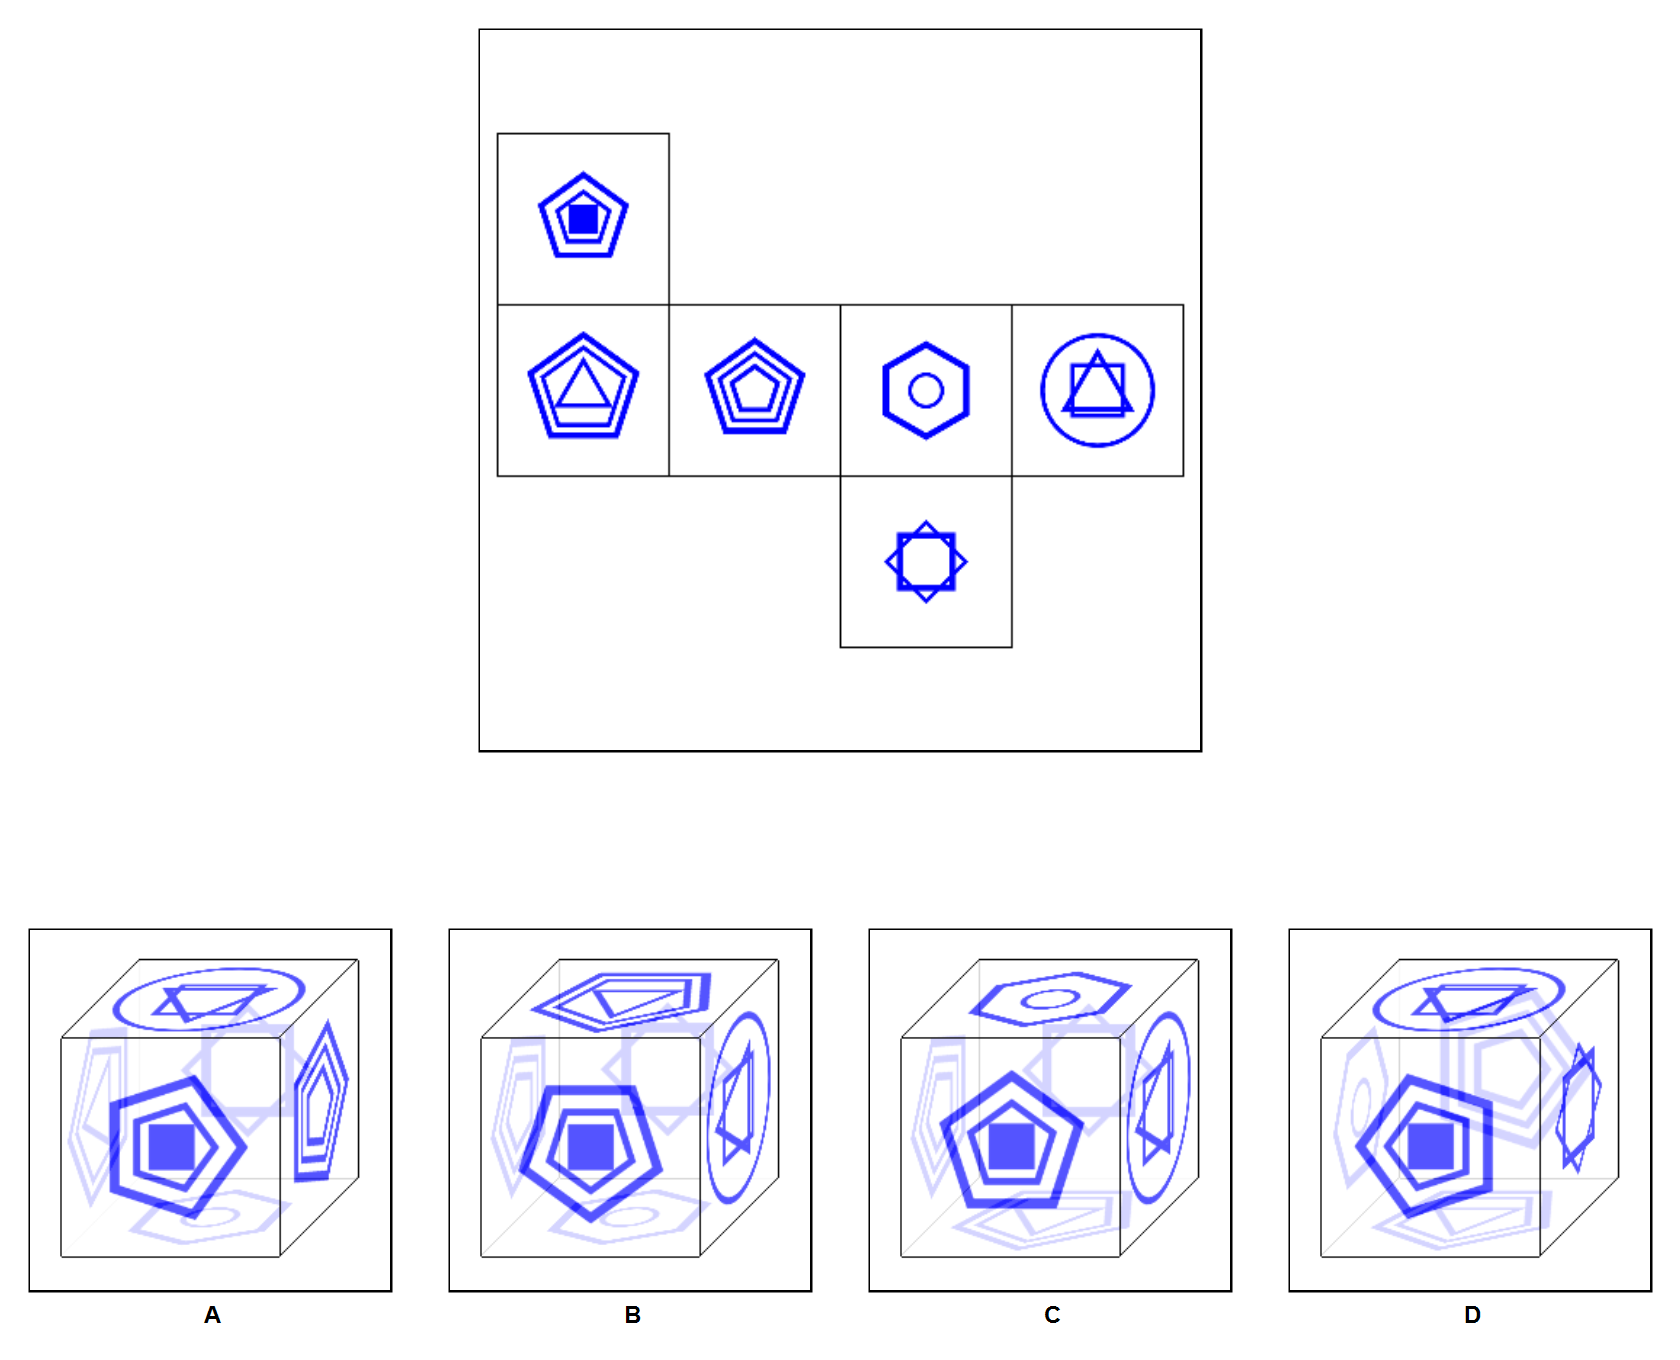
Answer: B